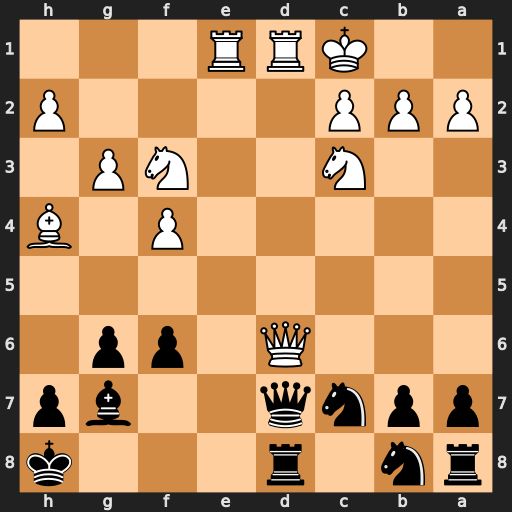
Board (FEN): rn1r3k/ppnq2bp/3Q1pp1/8/5P1B/2N2NP1/PPP4P/2KRR3
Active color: b
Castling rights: -
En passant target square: -
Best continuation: Qxd6 Rxd6 Rxd6 Nb5 Nxb5